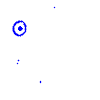
Particle: electron